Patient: sex F, age 61
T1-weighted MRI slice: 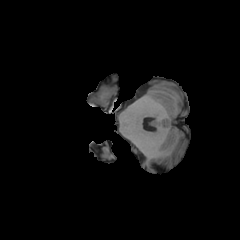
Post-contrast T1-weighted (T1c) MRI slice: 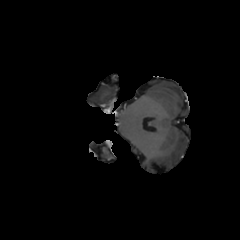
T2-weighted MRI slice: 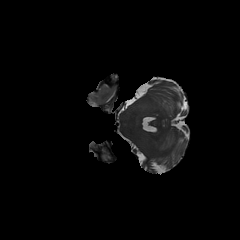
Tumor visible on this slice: yes
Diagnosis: Glioblastoma, IDH-wildtype
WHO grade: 4